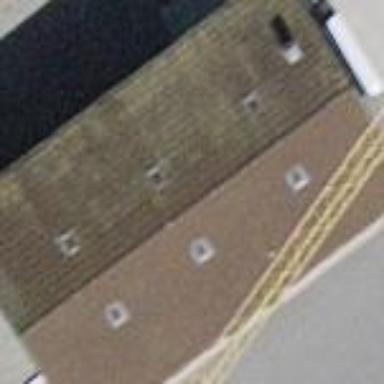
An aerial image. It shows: Train station building with gabled roof.